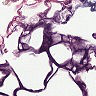
Metastatic tissue present: no